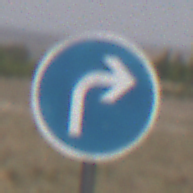
Verkehrszeichen: VorgeschriebeneFahrtrichtungRechts
Umgebung: Outdoor, Nature
Tageszeit: Midday
Wetter: PartlyCloudy
Licht: Natural
Jahreszeit: NotSpecified
Kontrast: HighContrast